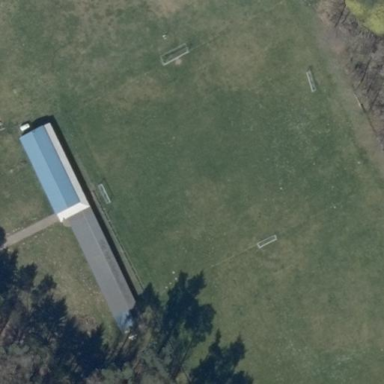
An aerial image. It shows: Soccer pitch for leisure land activities.